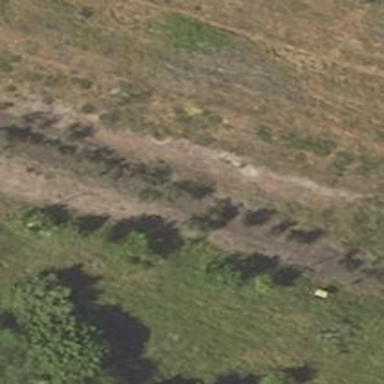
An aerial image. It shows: Abandoned railway yard.